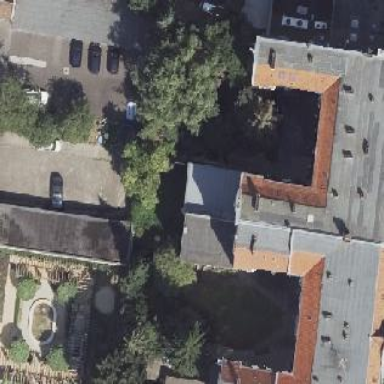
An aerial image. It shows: Building consisting of apartments with double saltbox roof shape.